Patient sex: F
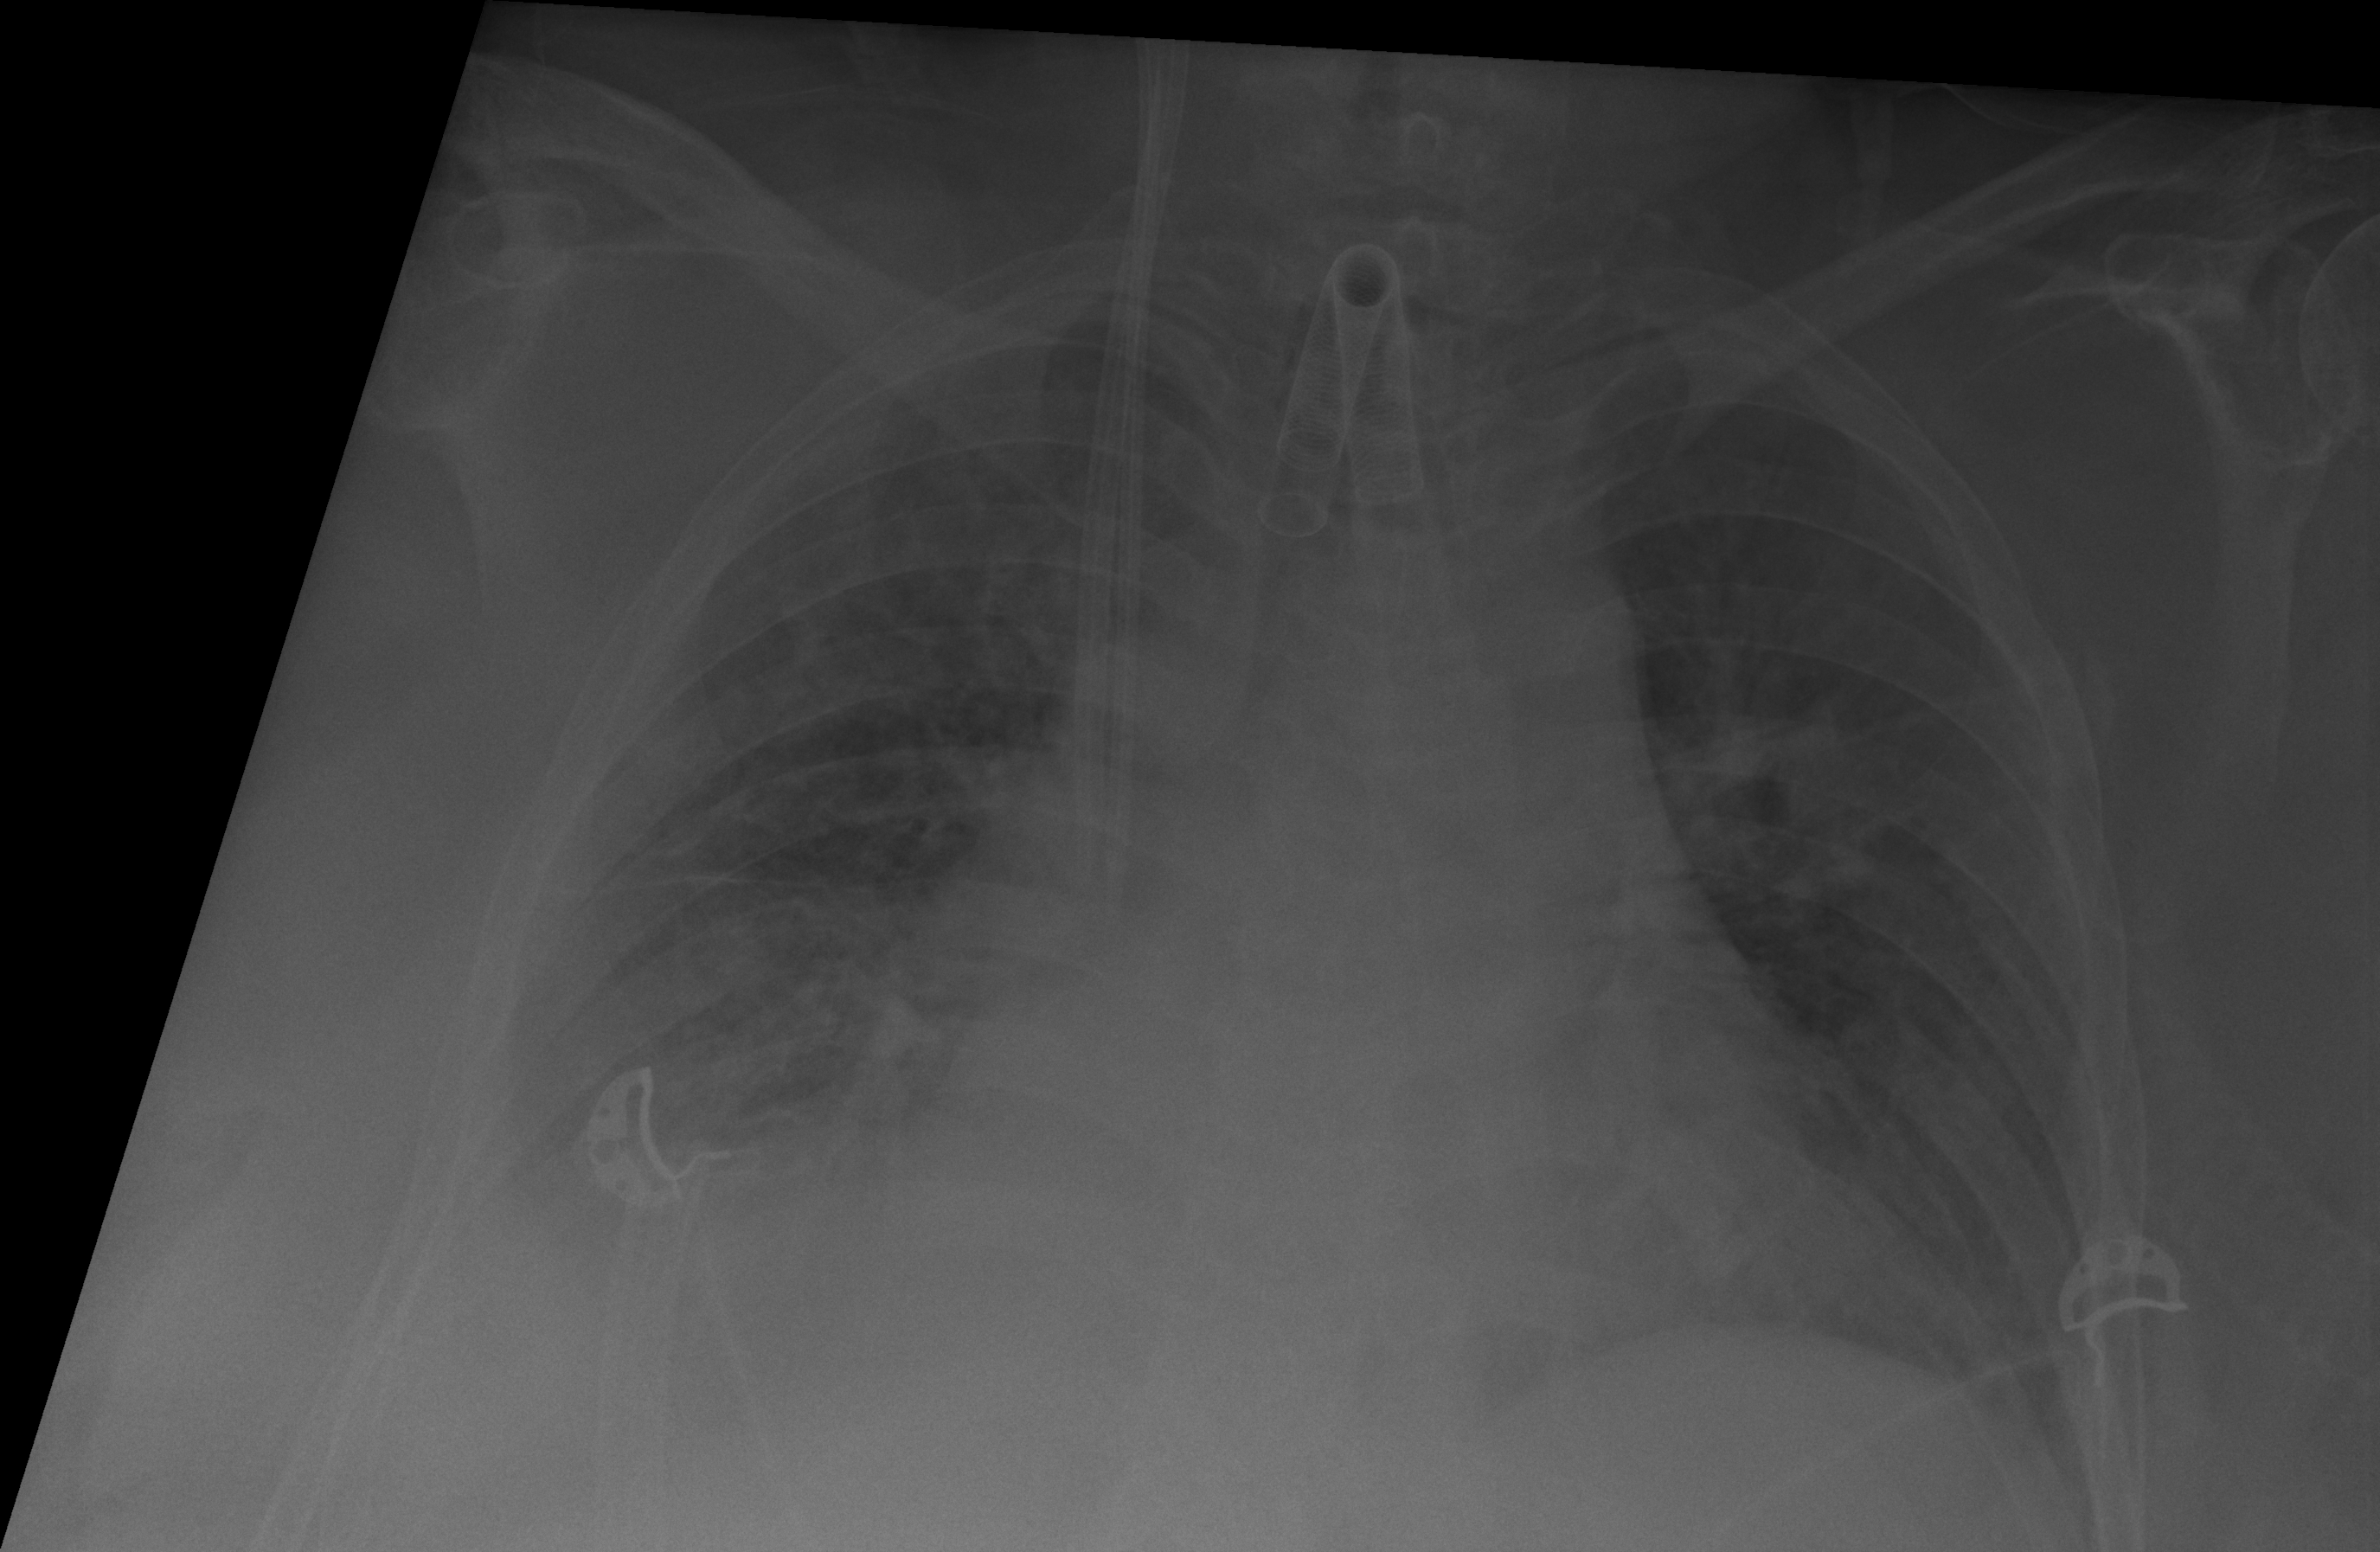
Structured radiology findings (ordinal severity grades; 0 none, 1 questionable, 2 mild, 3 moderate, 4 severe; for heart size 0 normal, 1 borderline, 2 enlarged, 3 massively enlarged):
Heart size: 2
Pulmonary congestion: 2
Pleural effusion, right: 2
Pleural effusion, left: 2
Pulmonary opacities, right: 3
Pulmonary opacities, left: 2
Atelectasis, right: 3
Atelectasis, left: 2